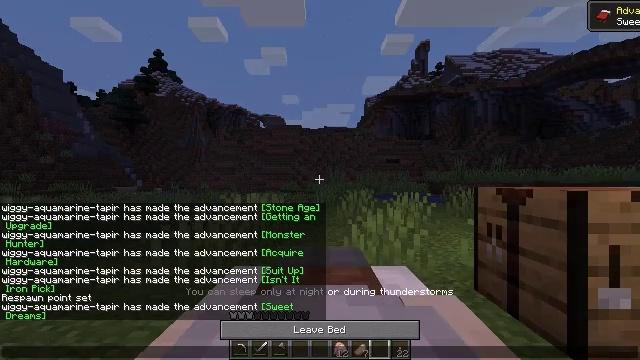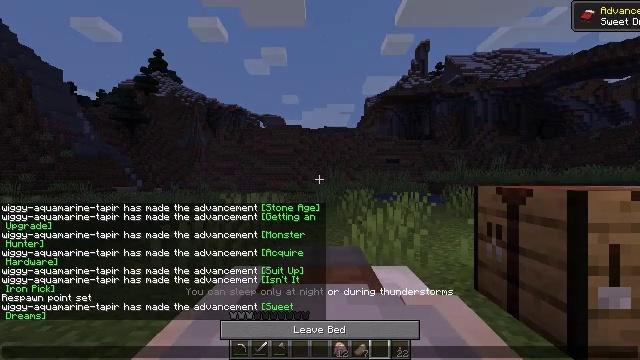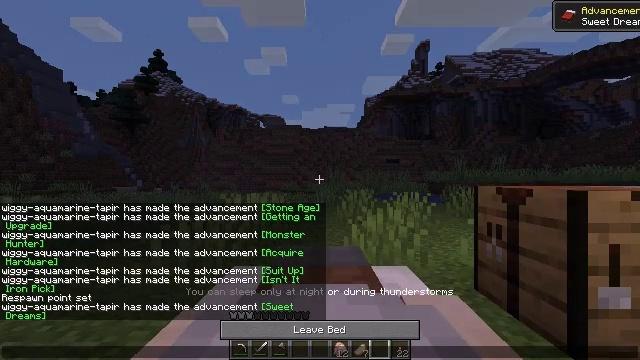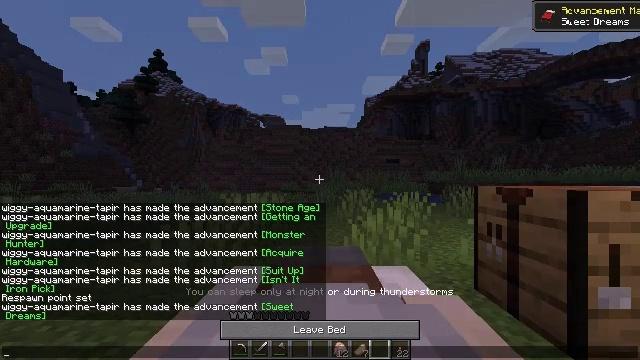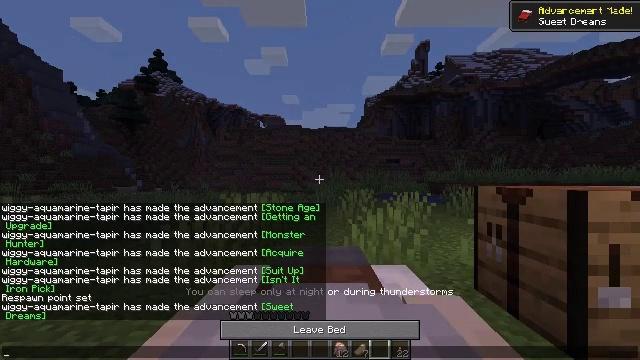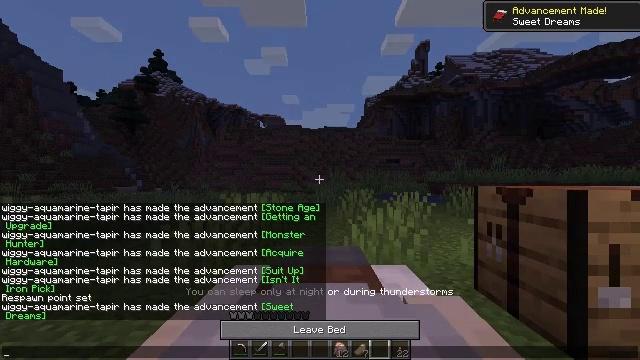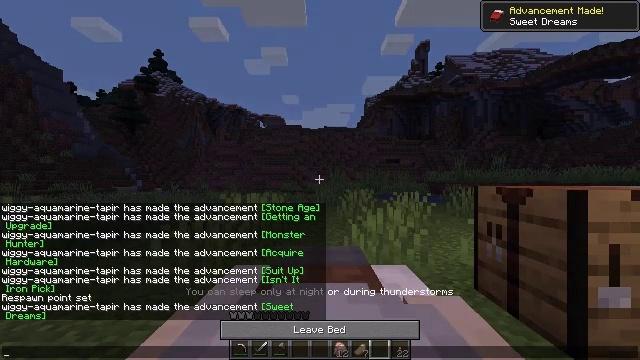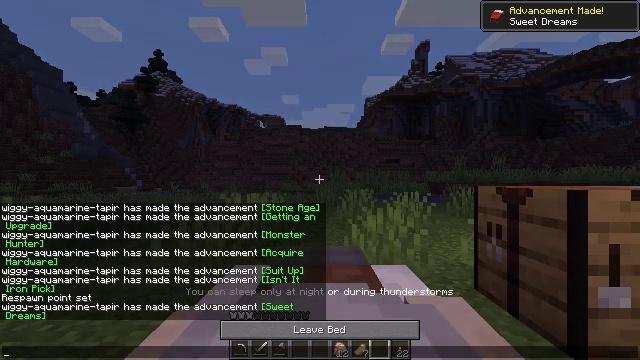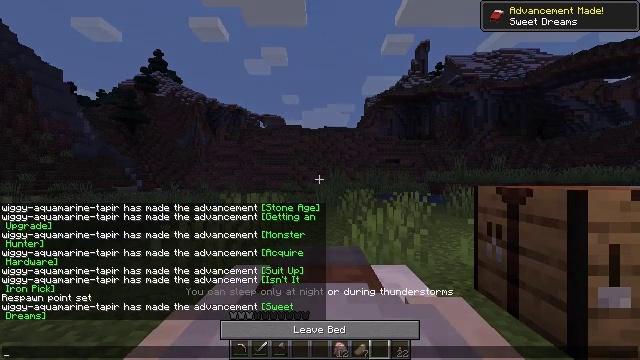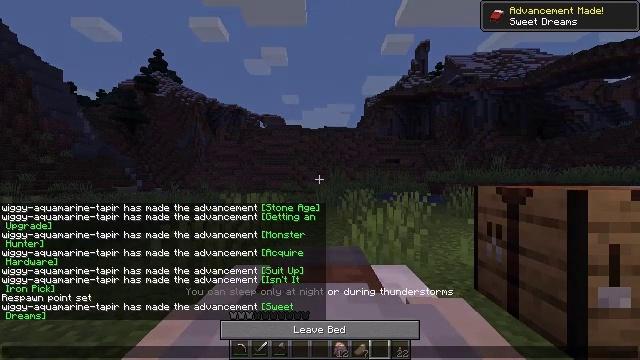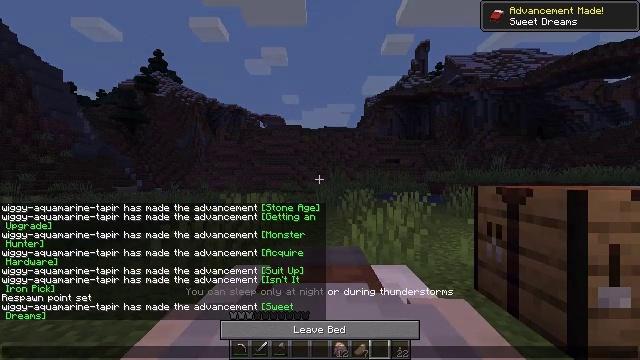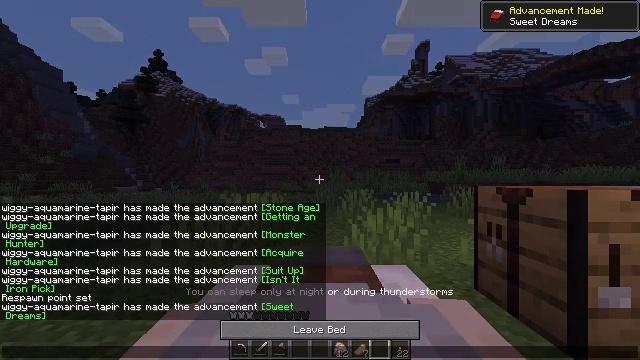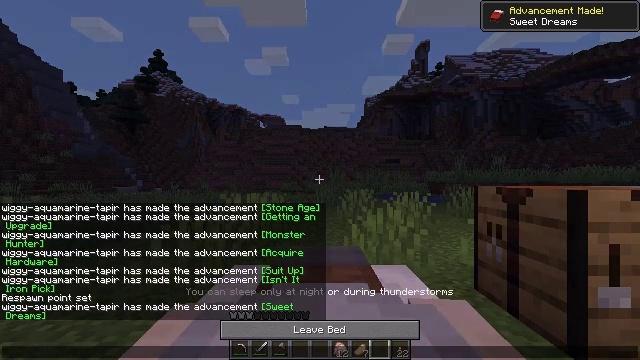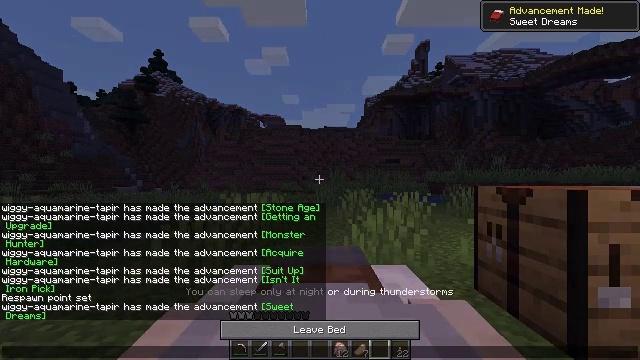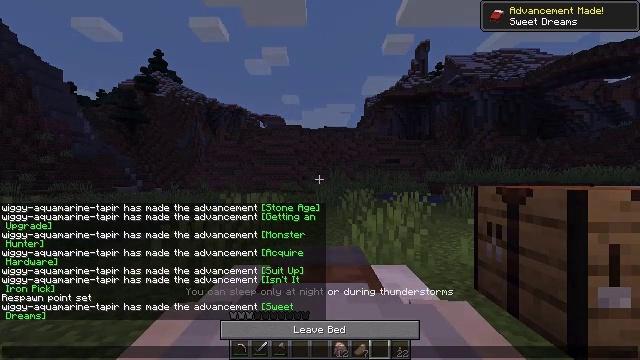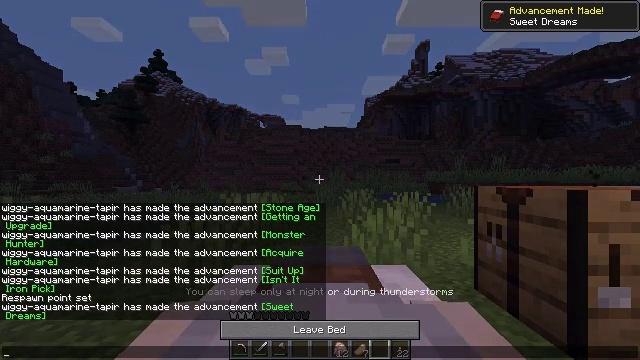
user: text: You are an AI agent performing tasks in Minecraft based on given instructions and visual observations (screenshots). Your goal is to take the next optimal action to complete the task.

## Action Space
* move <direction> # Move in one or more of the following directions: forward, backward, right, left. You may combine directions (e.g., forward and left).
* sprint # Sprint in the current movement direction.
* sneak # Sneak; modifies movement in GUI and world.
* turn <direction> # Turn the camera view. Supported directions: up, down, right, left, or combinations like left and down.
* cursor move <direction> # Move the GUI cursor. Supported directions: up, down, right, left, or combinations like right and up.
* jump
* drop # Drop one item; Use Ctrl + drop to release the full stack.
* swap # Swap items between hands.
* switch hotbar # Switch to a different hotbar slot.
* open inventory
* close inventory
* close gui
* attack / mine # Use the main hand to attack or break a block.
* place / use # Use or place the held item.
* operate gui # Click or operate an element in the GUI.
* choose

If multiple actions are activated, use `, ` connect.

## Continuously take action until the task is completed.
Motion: motion action
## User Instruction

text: Hunt a chicken.
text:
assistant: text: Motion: no_op
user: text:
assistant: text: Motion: no_op
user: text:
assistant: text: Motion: cursor move up
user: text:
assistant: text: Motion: no_op
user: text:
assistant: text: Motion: no_op
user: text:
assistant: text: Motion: no_op
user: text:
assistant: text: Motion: no_op
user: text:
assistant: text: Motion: no_op
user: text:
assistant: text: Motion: no_op
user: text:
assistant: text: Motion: no_op
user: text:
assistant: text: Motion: no_op
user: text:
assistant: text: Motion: no_op
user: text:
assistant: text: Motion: no_op
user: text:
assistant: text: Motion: no_op
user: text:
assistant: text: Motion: no_op
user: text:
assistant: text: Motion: no_op
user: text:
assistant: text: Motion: no_op
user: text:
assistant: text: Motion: no_op
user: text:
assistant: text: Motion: no_op
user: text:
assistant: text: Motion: no_op
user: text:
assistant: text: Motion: no_op
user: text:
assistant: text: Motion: no_op
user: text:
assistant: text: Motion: no_op
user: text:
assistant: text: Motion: no_op
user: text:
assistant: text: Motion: no_op
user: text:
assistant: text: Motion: no_op
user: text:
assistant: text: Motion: no_op
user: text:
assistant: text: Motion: no_op
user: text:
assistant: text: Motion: no_op
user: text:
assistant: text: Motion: no_op